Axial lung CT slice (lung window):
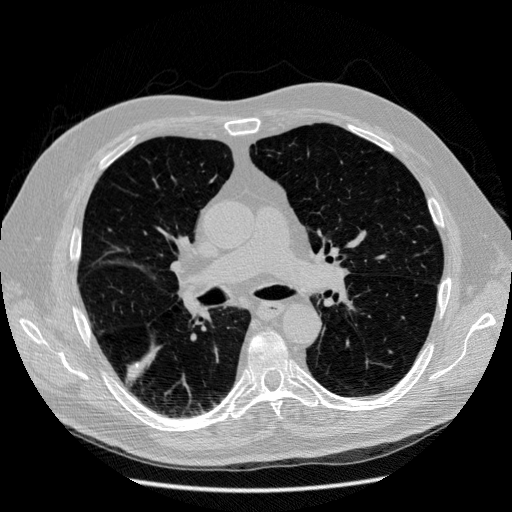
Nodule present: no